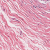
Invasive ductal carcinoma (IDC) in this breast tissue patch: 0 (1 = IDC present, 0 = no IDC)